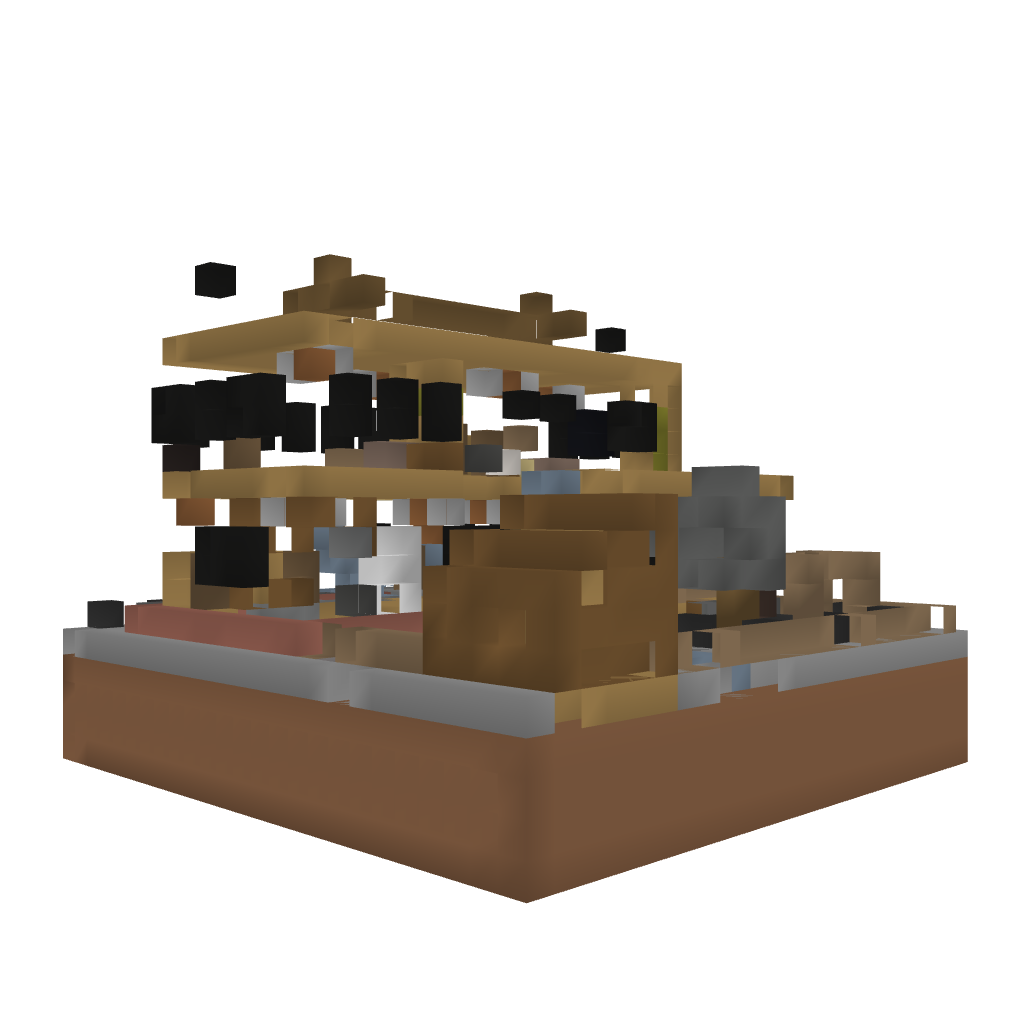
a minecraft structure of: Middle-class Modern I-shaped House with Backyard